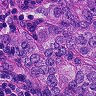
Metastatic tissue present: yes